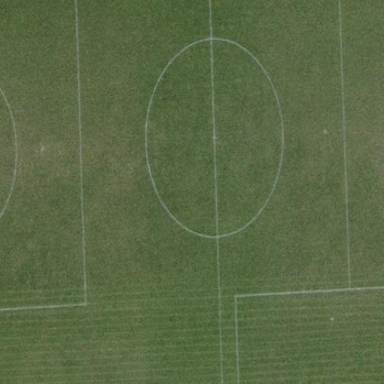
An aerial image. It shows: Soccer pitch for leisure land activities.